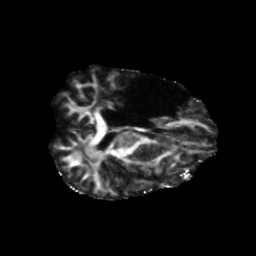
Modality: FA
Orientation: axial
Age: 46
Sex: female
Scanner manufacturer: siemens
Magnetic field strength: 3 T
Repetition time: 5.47 s
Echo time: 0.0854 s